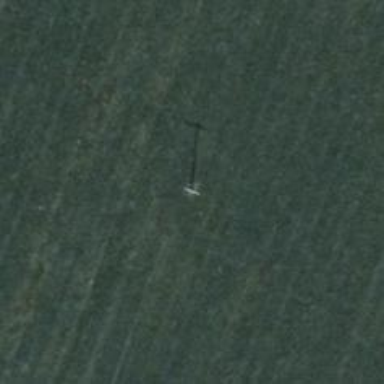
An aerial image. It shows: Power pole.